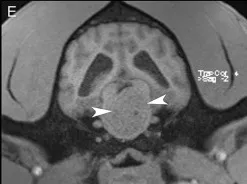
Transverse T1W image There is a large, strongly contrast-enhancing intra-axial mass [white arrowheads, ] expanding the brainstem with resultant perilesional edema [black arrowhead,. The lateral ventricles are mildly asymmetrically dilated in (B-F).
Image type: radiology (mri)